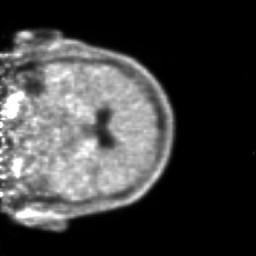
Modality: PET
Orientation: coronal
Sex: male
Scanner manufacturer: ge